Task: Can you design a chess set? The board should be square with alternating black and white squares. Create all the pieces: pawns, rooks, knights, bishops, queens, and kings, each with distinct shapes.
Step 1798:
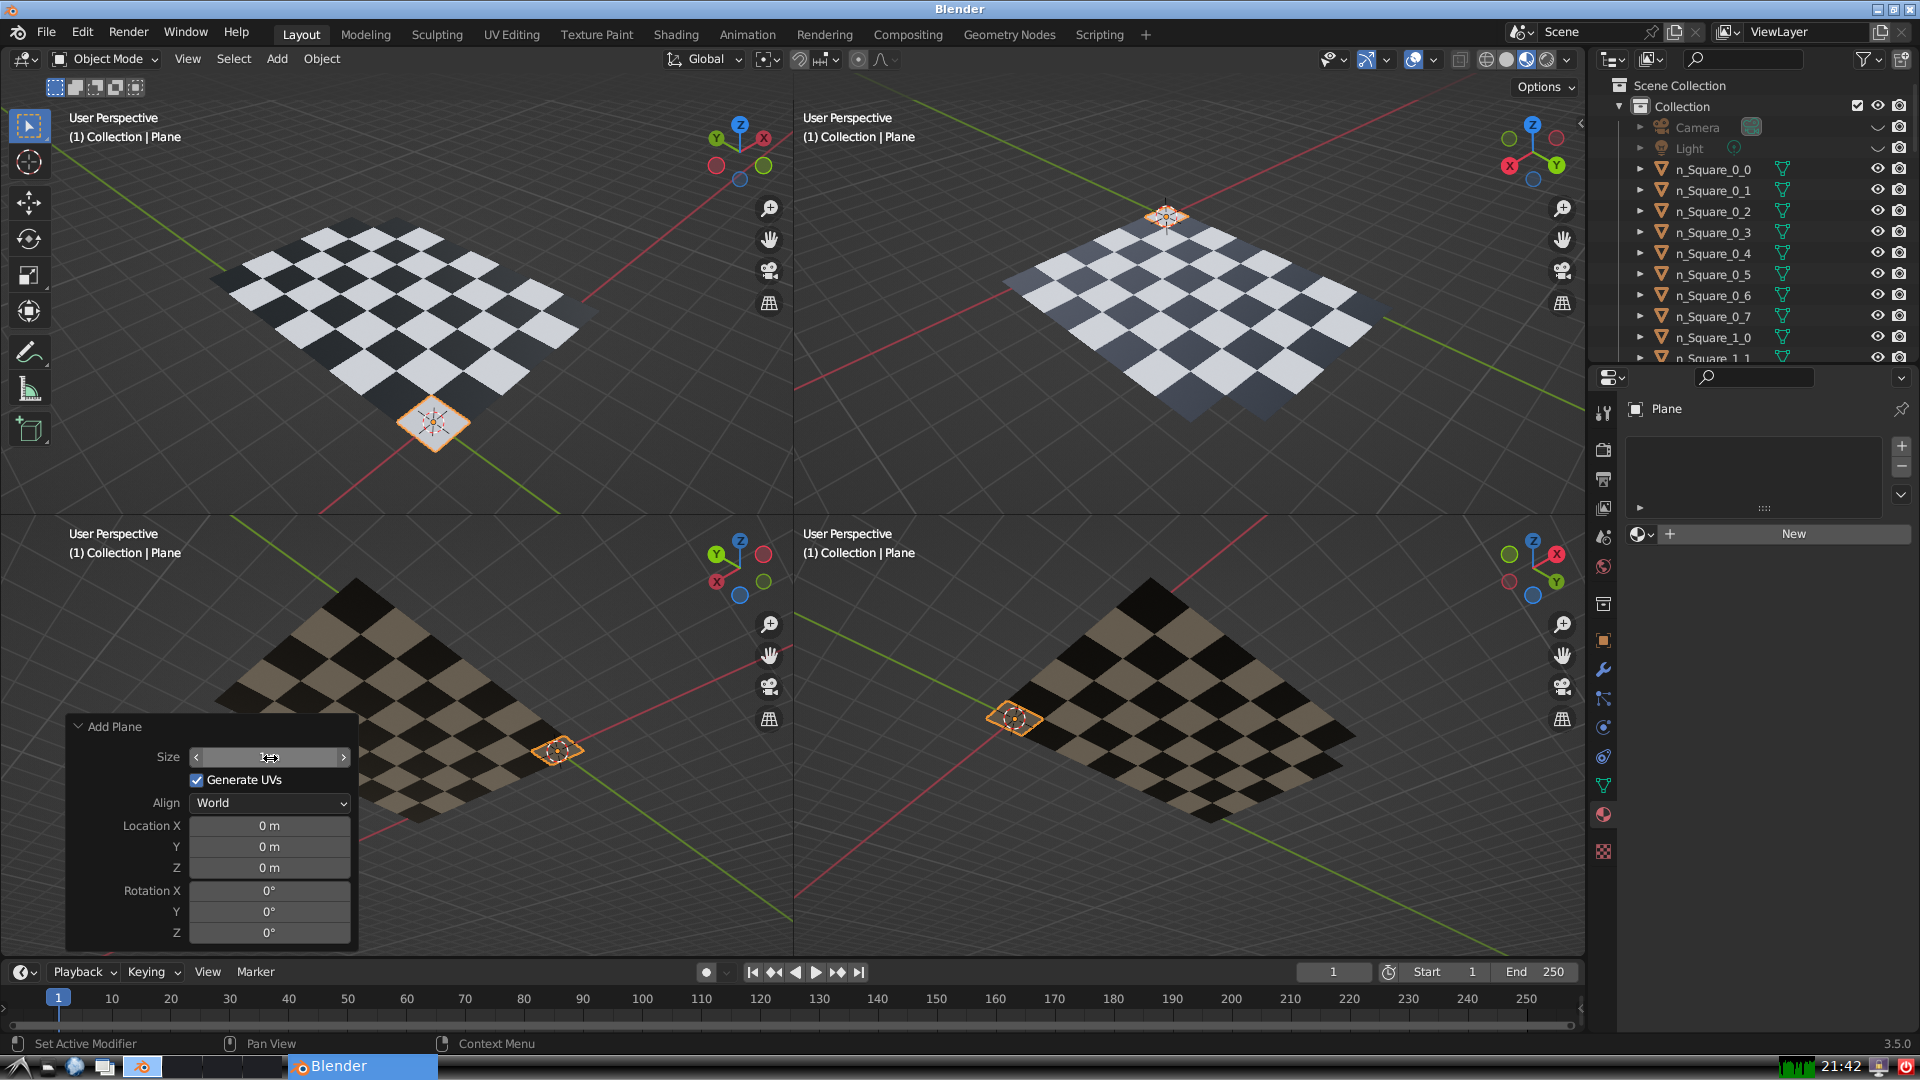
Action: click: no